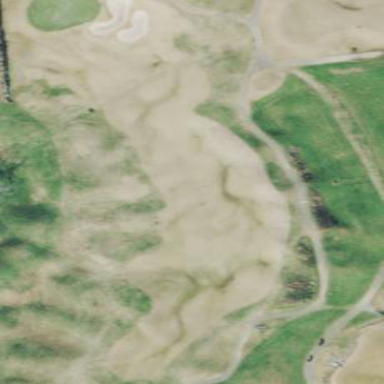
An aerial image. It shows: Grassy area designated as golf fairway.